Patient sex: F
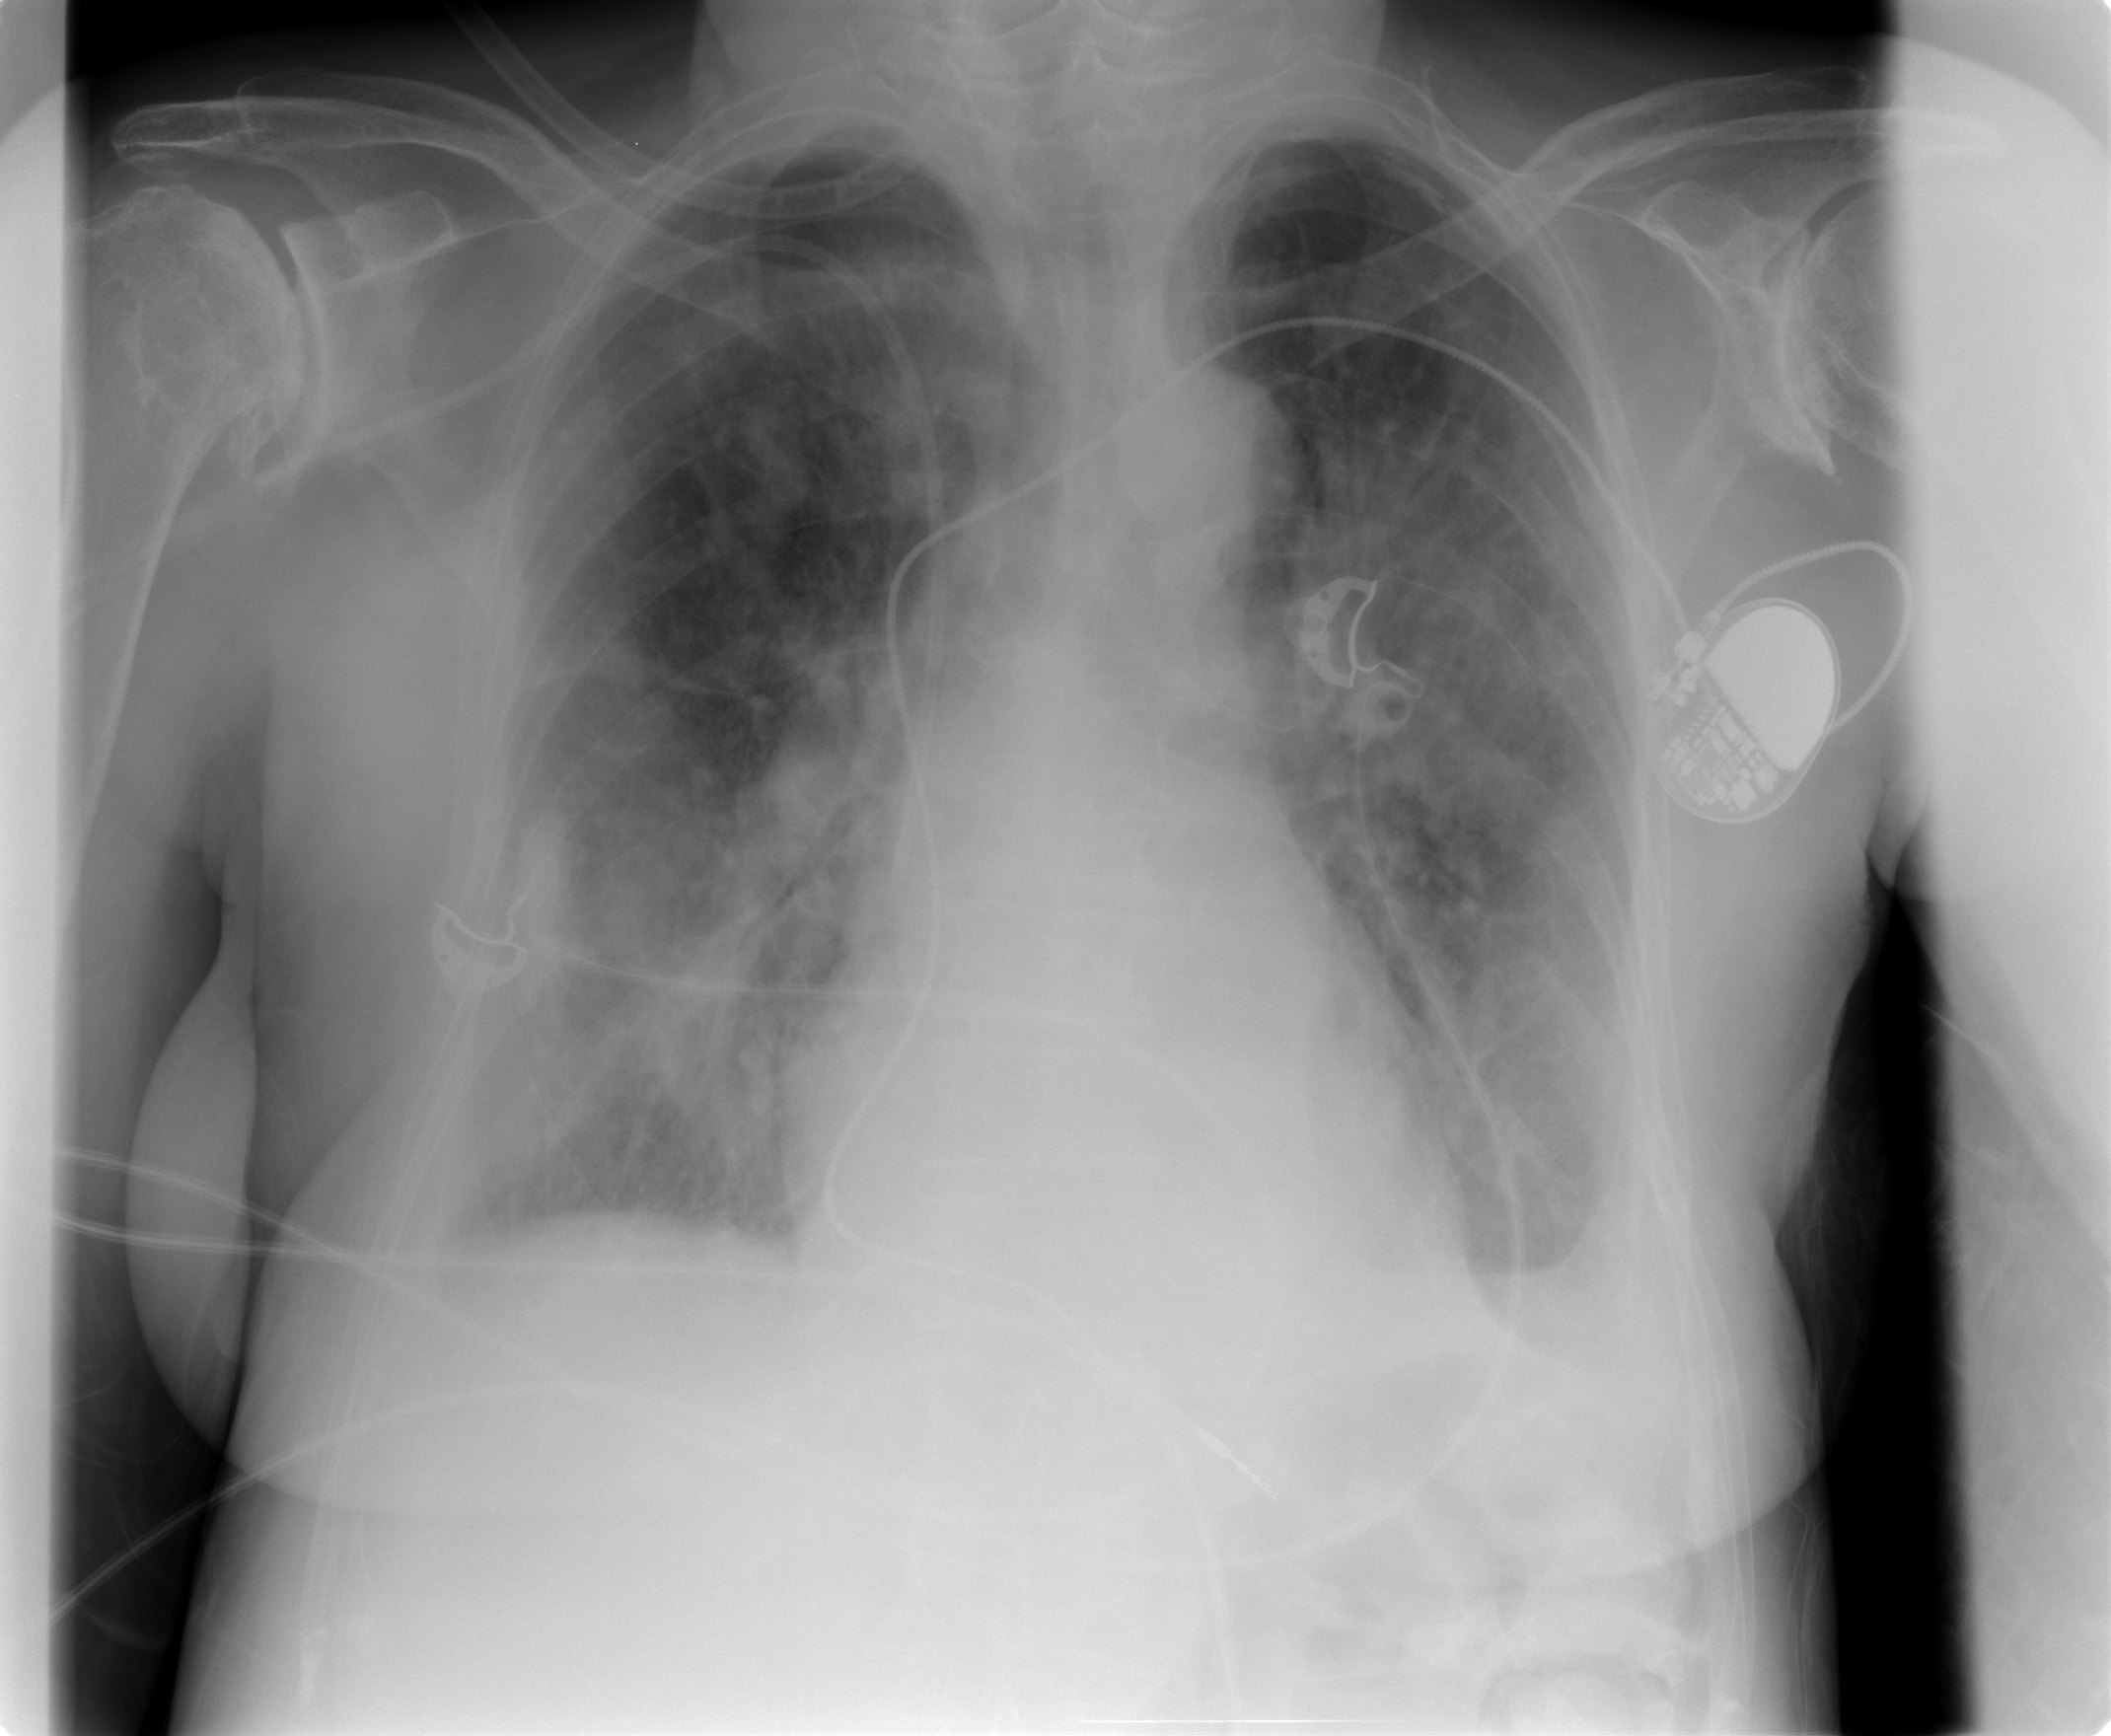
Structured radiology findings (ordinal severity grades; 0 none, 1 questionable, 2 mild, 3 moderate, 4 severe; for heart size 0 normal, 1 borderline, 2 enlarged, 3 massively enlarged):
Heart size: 0
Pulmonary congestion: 2
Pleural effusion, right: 2
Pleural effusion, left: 2
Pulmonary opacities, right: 3
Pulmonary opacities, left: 2
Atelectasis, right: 2
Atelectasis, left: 2